Question: In Java, how would I line up my file/sizes so that both columns start at the exact same column position?
Here is my code thus far:
'''
System.out.println(child.getName() + " " + child.length() + " , ");
'''
it makes this output(pic):

However, I would like both columns to line up so that it's like a table-of-contents in a book.
Do I use format-specifierrs?
thanks
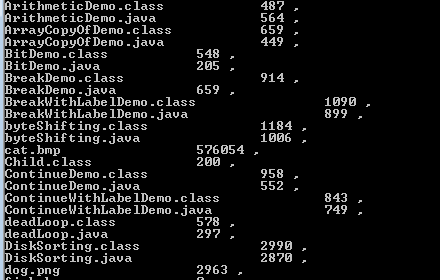
Answer: '''
System.out.printf("%40s %d,%n",child.getName(),child.length());
'''
Where 40 is the minimum width. Change this as you see fit.
Edit: using %n instead of
for OS specific linebreak.